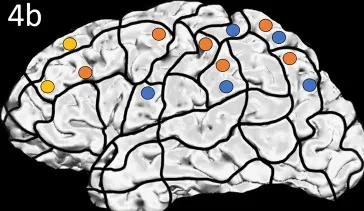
Case 4. Left panels show ON results, right panels AN results. Panels (A, B) nTMS stimulation sites that induced errors; no response and hesitations in orange, semantic errors in yellow and performance errors in blue.
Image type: radiology (ct)